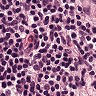
Metastatic tissue present: no